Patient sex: M
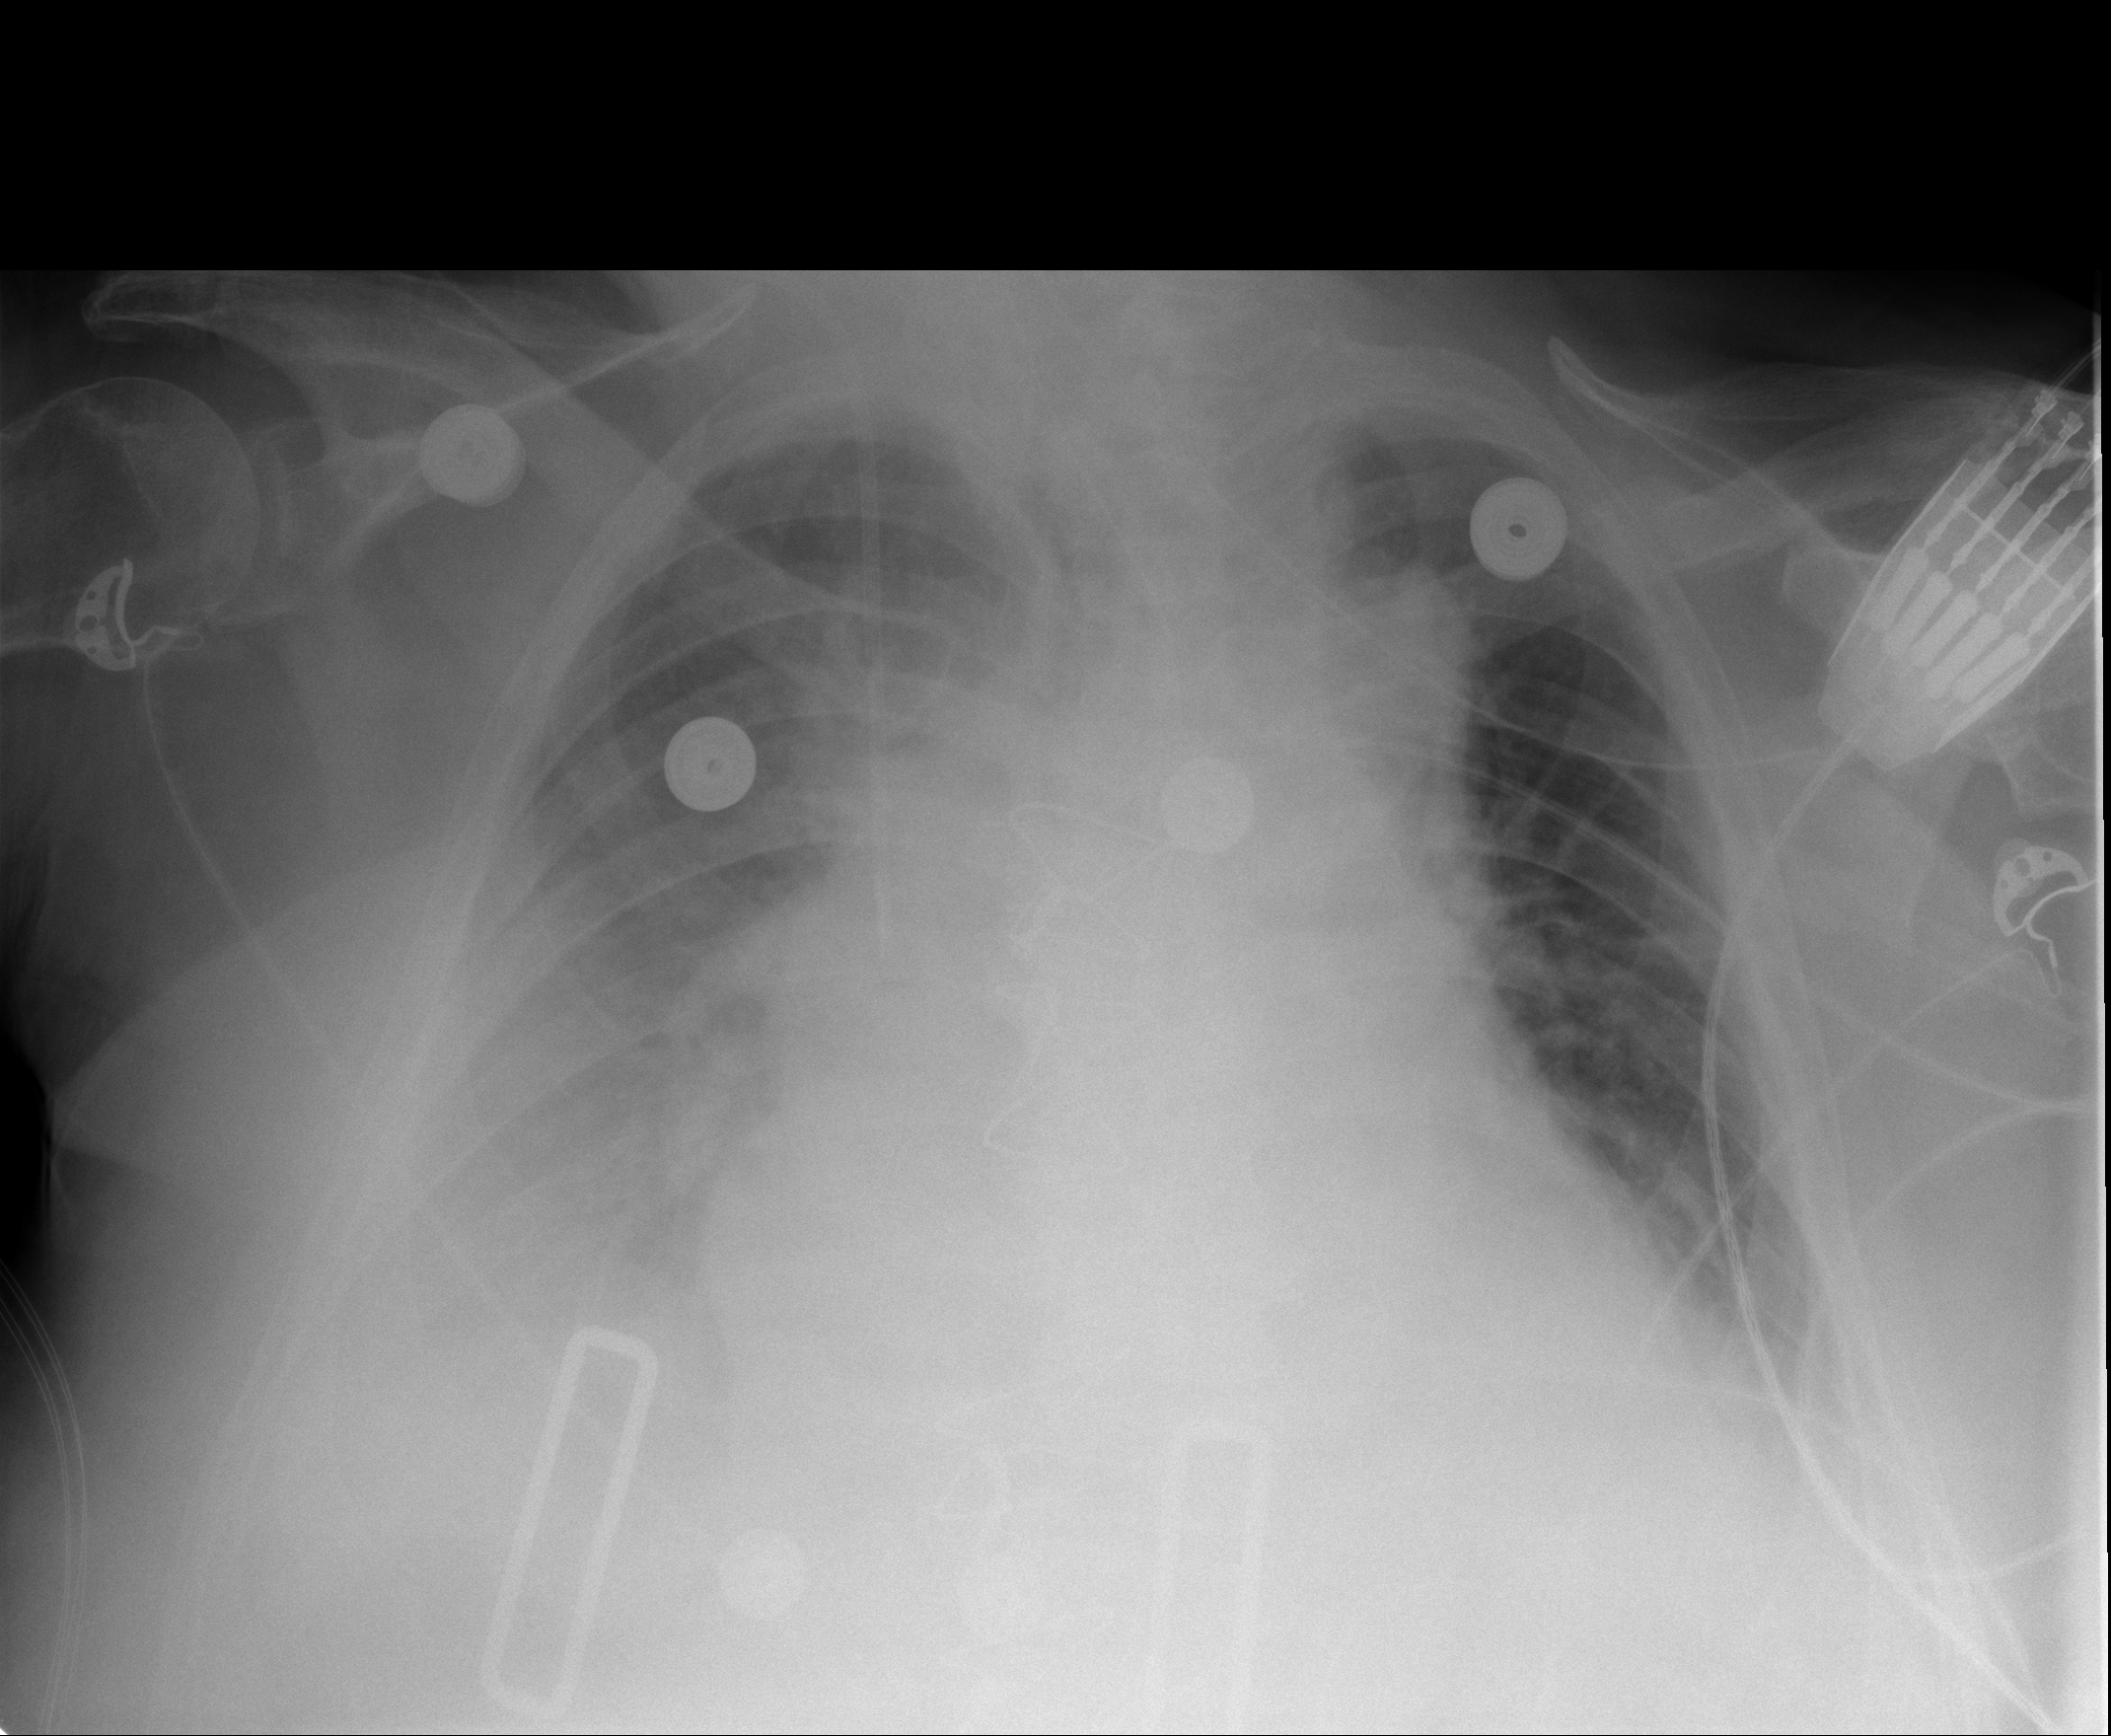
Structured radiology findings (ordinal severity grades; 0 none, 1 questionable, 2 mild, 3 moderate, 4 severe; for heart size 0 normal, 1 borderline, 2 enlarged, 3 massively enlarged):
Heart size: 2
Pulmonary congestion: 2
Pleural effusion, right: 3
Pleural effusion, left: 2
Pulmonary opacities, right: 2
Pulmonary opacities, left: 0
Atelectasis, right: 3
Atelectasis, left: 2